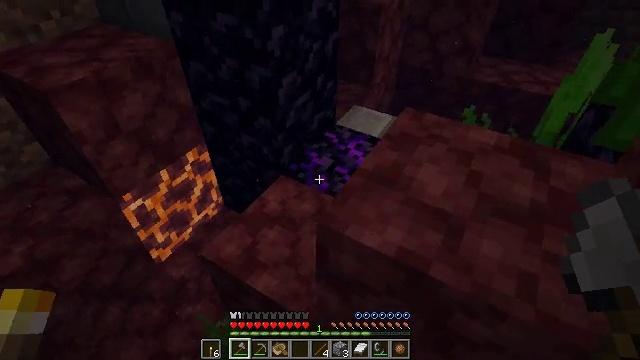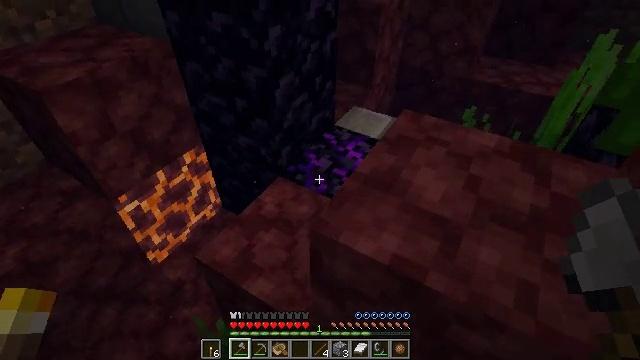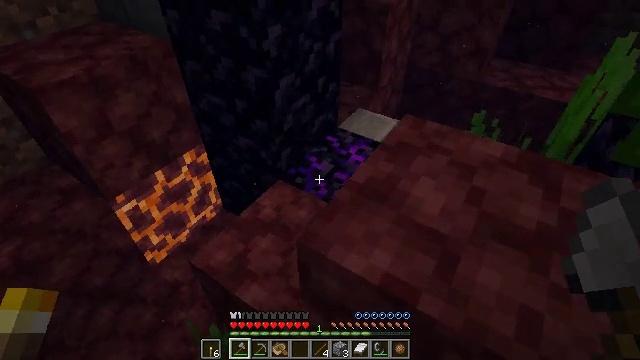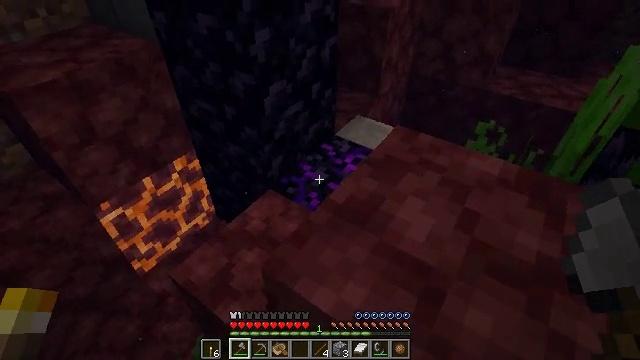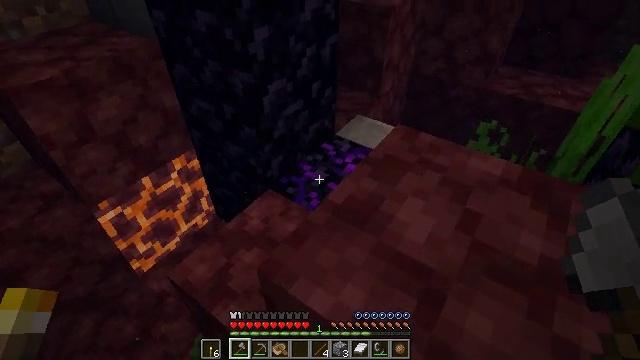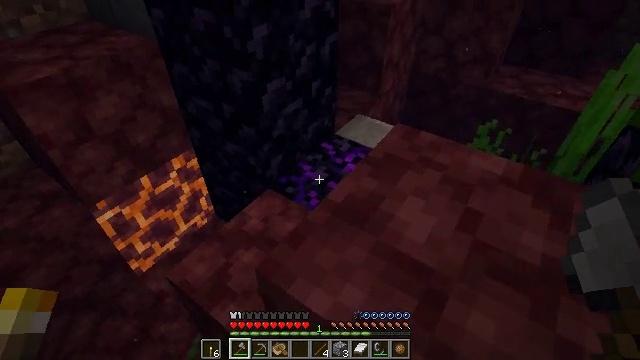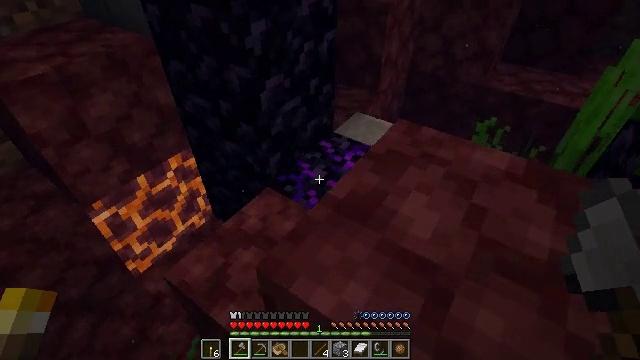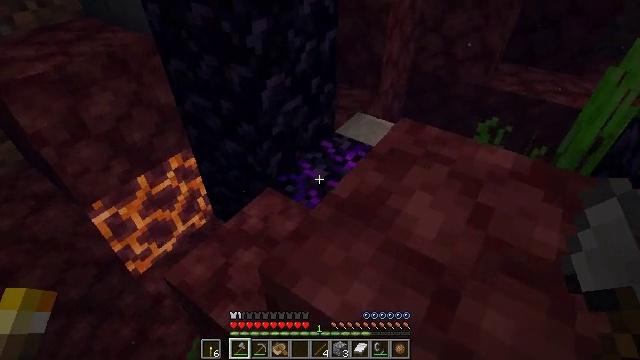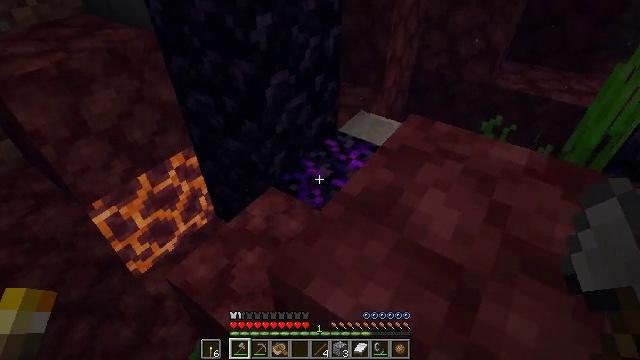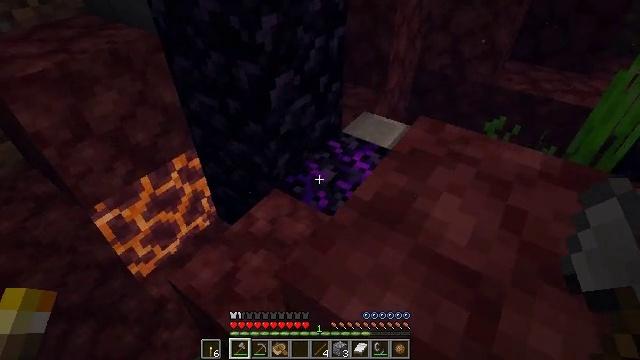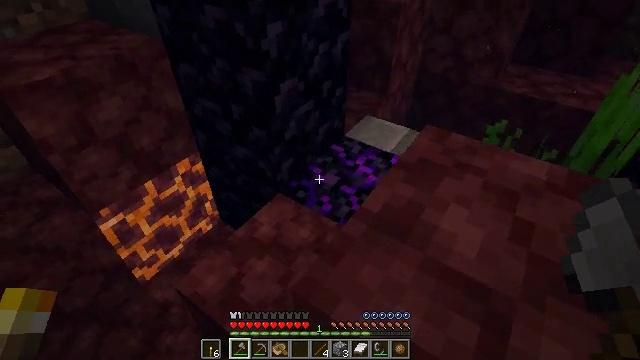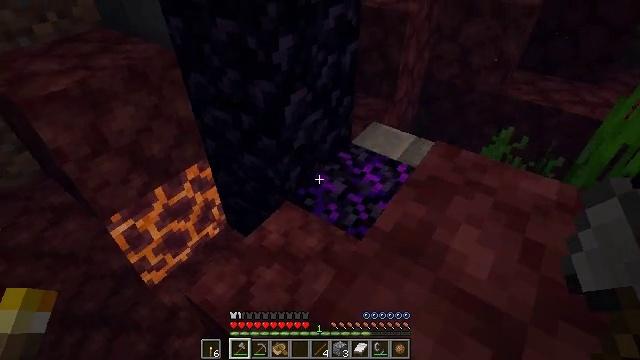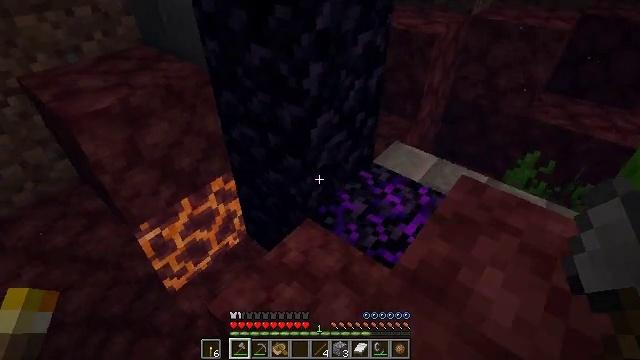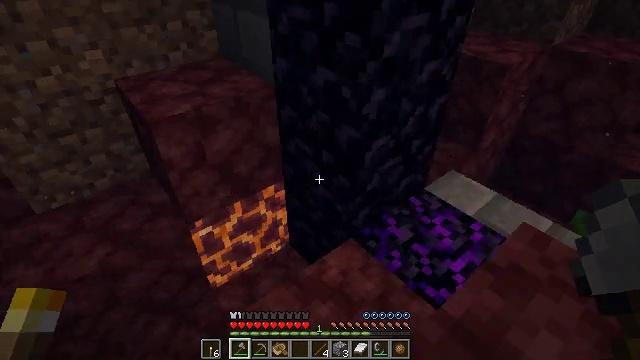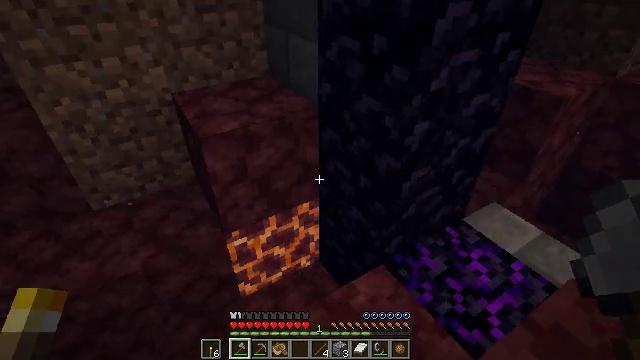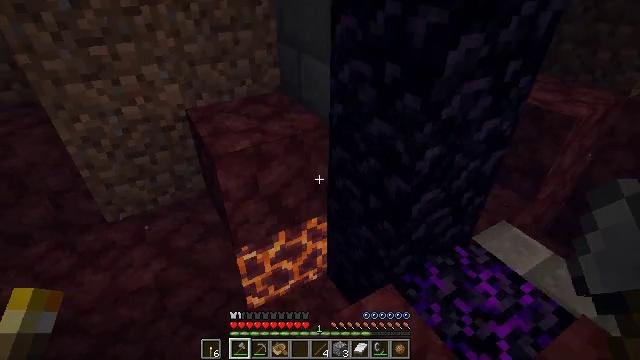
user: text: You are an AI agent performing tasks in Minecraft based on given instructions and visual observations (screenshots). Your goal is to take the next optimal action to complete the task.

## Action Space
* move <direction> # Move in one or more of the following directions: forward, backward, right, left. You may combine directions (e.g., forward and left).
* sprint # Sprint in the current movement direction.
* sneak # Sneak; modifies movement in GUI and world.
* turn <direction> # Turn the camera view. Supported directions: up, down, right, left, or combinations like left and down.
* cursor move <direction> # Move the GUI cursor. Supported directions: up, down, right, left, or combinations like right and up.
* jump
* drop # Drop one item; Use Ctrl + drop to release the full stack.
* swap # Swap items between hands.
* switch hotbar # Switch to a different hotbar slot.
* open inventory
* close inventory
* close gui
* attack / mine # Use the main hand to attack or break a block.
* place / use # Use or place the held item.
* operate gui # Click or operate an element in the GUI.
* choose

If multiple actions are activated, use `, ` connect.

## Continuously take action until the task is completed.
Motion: motion action
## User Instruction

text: Harvest seagrass from the waterbed.
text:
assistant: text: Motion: move forward and move right
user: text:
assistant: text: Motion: move forward and move right, turn left
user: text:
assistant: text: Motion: move forward and move right, turn left
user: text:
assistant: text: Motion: move forward
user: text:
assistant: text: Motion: move forward
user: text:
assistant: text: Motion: move forward
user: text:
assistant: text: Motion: move forward
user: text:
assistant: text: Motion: move forward
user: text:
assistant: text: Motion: move forward, jump
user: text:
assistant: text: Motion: move forward, jump
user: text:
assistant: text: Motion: move forward, jump
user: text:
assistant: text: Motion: move forward, turn left and up, jump
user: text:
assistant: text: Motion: move forward, turn left and up, jump
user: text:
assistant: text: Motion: move forward, turn left and up, jump
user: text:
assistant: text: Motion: move forward, turn left, jump
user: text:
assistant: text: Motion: move forward, jump
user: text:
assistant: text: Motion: move forward, jump
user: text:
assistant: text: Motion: move forward
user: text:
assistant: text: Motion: move forward, turn left
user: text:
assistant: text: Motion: move forward, turn left
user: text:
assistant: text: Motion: move forward, turn left
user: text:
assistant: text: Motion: move forward, turn left
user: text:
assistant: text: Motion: move forward, turn left
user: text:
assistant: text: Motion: move forward
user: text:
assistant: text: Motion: move forward, turn up
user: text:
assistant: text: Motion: move forward
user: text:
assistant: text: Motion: move forward, turn up
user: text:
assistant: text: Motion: move forward and move left
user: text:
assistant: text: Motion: move forward and move left
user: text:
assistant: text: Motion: move forward and move left